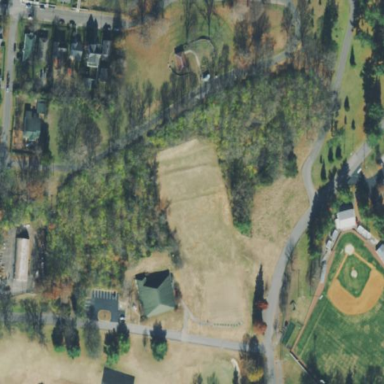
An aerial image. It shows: Grassy area used as driving range for golf.